Question: I have created a simple 'DataGridView' through the toolbox and have selected data through the wizard (no code in .cs file) from a database. It is working flawlessly as you can see in the picture below:

Now I want to filter the entries in it by contact person name. I have a textbox and search button so when the user enters a "contact person name" such as "Altaf" and then clicks on search, the 'GridView' should refresh and only entries with 'ticketid=4' should appear.
The only code in the .cs file (which is auto-generated) is:
'''
private void Form2_Load(object sender, EventArgs e)
{
this.tblTicketDetailTableAdapter.Fill(this.sTDataSet1.tblTicketDetail); //auto-generated
}
'''
I tried this in a 'ButtonClick' event as suggested by someone but it generates the error: '"Cannot interpret token '{' at position 27"'
'''
BindingSource bs = new BindingSource();
bs.DataSource = dataGridView1.DataSource;
bs.Filter = issuerNameDataGridViewTextBoxColumn + "like '%" + txtbxSearch.Text.Trim().Replace("'", "''") + "%'";
dataGridView1.DataSource = bs.DataSource;
'''
I have no experience in 'DataGridViews' or WinForms coding, so please explain in detail.
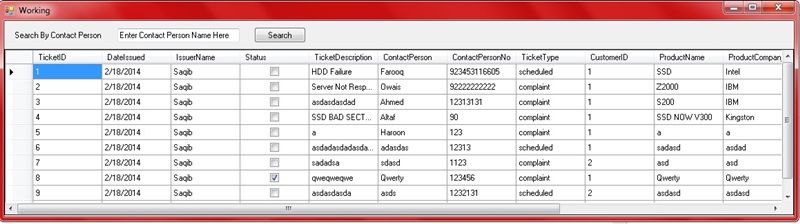
Answer: Thank you everyone that has answered to my query, I really appreciate your help guys. You guys are the most helpful bunch.
I have solved my problem by doing following modifications to my code :
'''
public void btnSearch_Click(object sender, EventArgs e)
{
BindingSource bs = new BindingSource();
bs.DataSource = dataGridView1.DataSource;
bs.Filter = dataGridView1.Columns[5].HeaderText.ToString() + " LIKE '%" + txtbxSearch.Text + "%'";
dataGridView1.DataSource = bs;
}
'''
Thank you again.